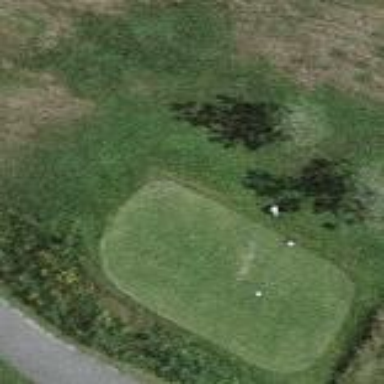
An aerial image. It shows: Grass area designated as golf tee.